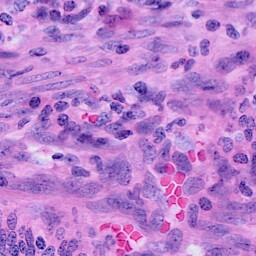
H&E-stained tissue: Cervix